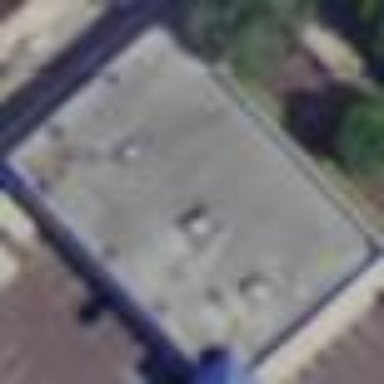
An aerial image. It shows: Building.